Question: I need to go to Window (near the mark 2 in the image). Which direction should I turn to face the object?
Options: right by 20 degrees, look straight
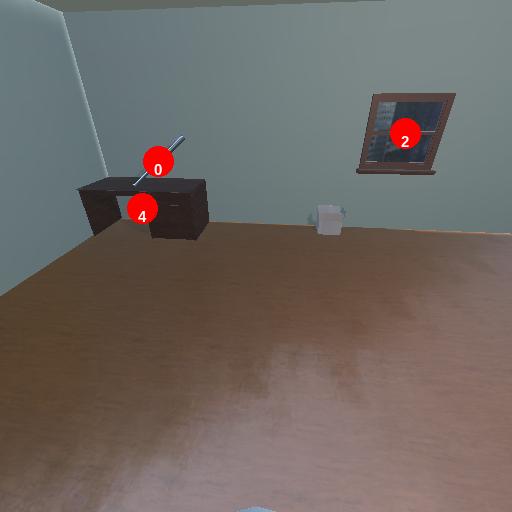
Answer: right by 20 degrees